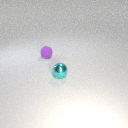
small purple rubber sphere behind small cyan metal sphere